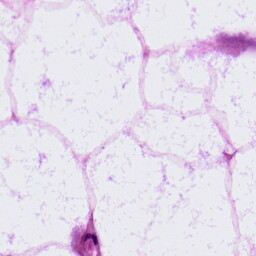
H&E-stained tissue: LymphNode